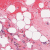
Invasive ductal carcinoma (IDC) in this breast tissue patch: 0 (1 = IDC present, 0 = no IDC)